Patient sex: F
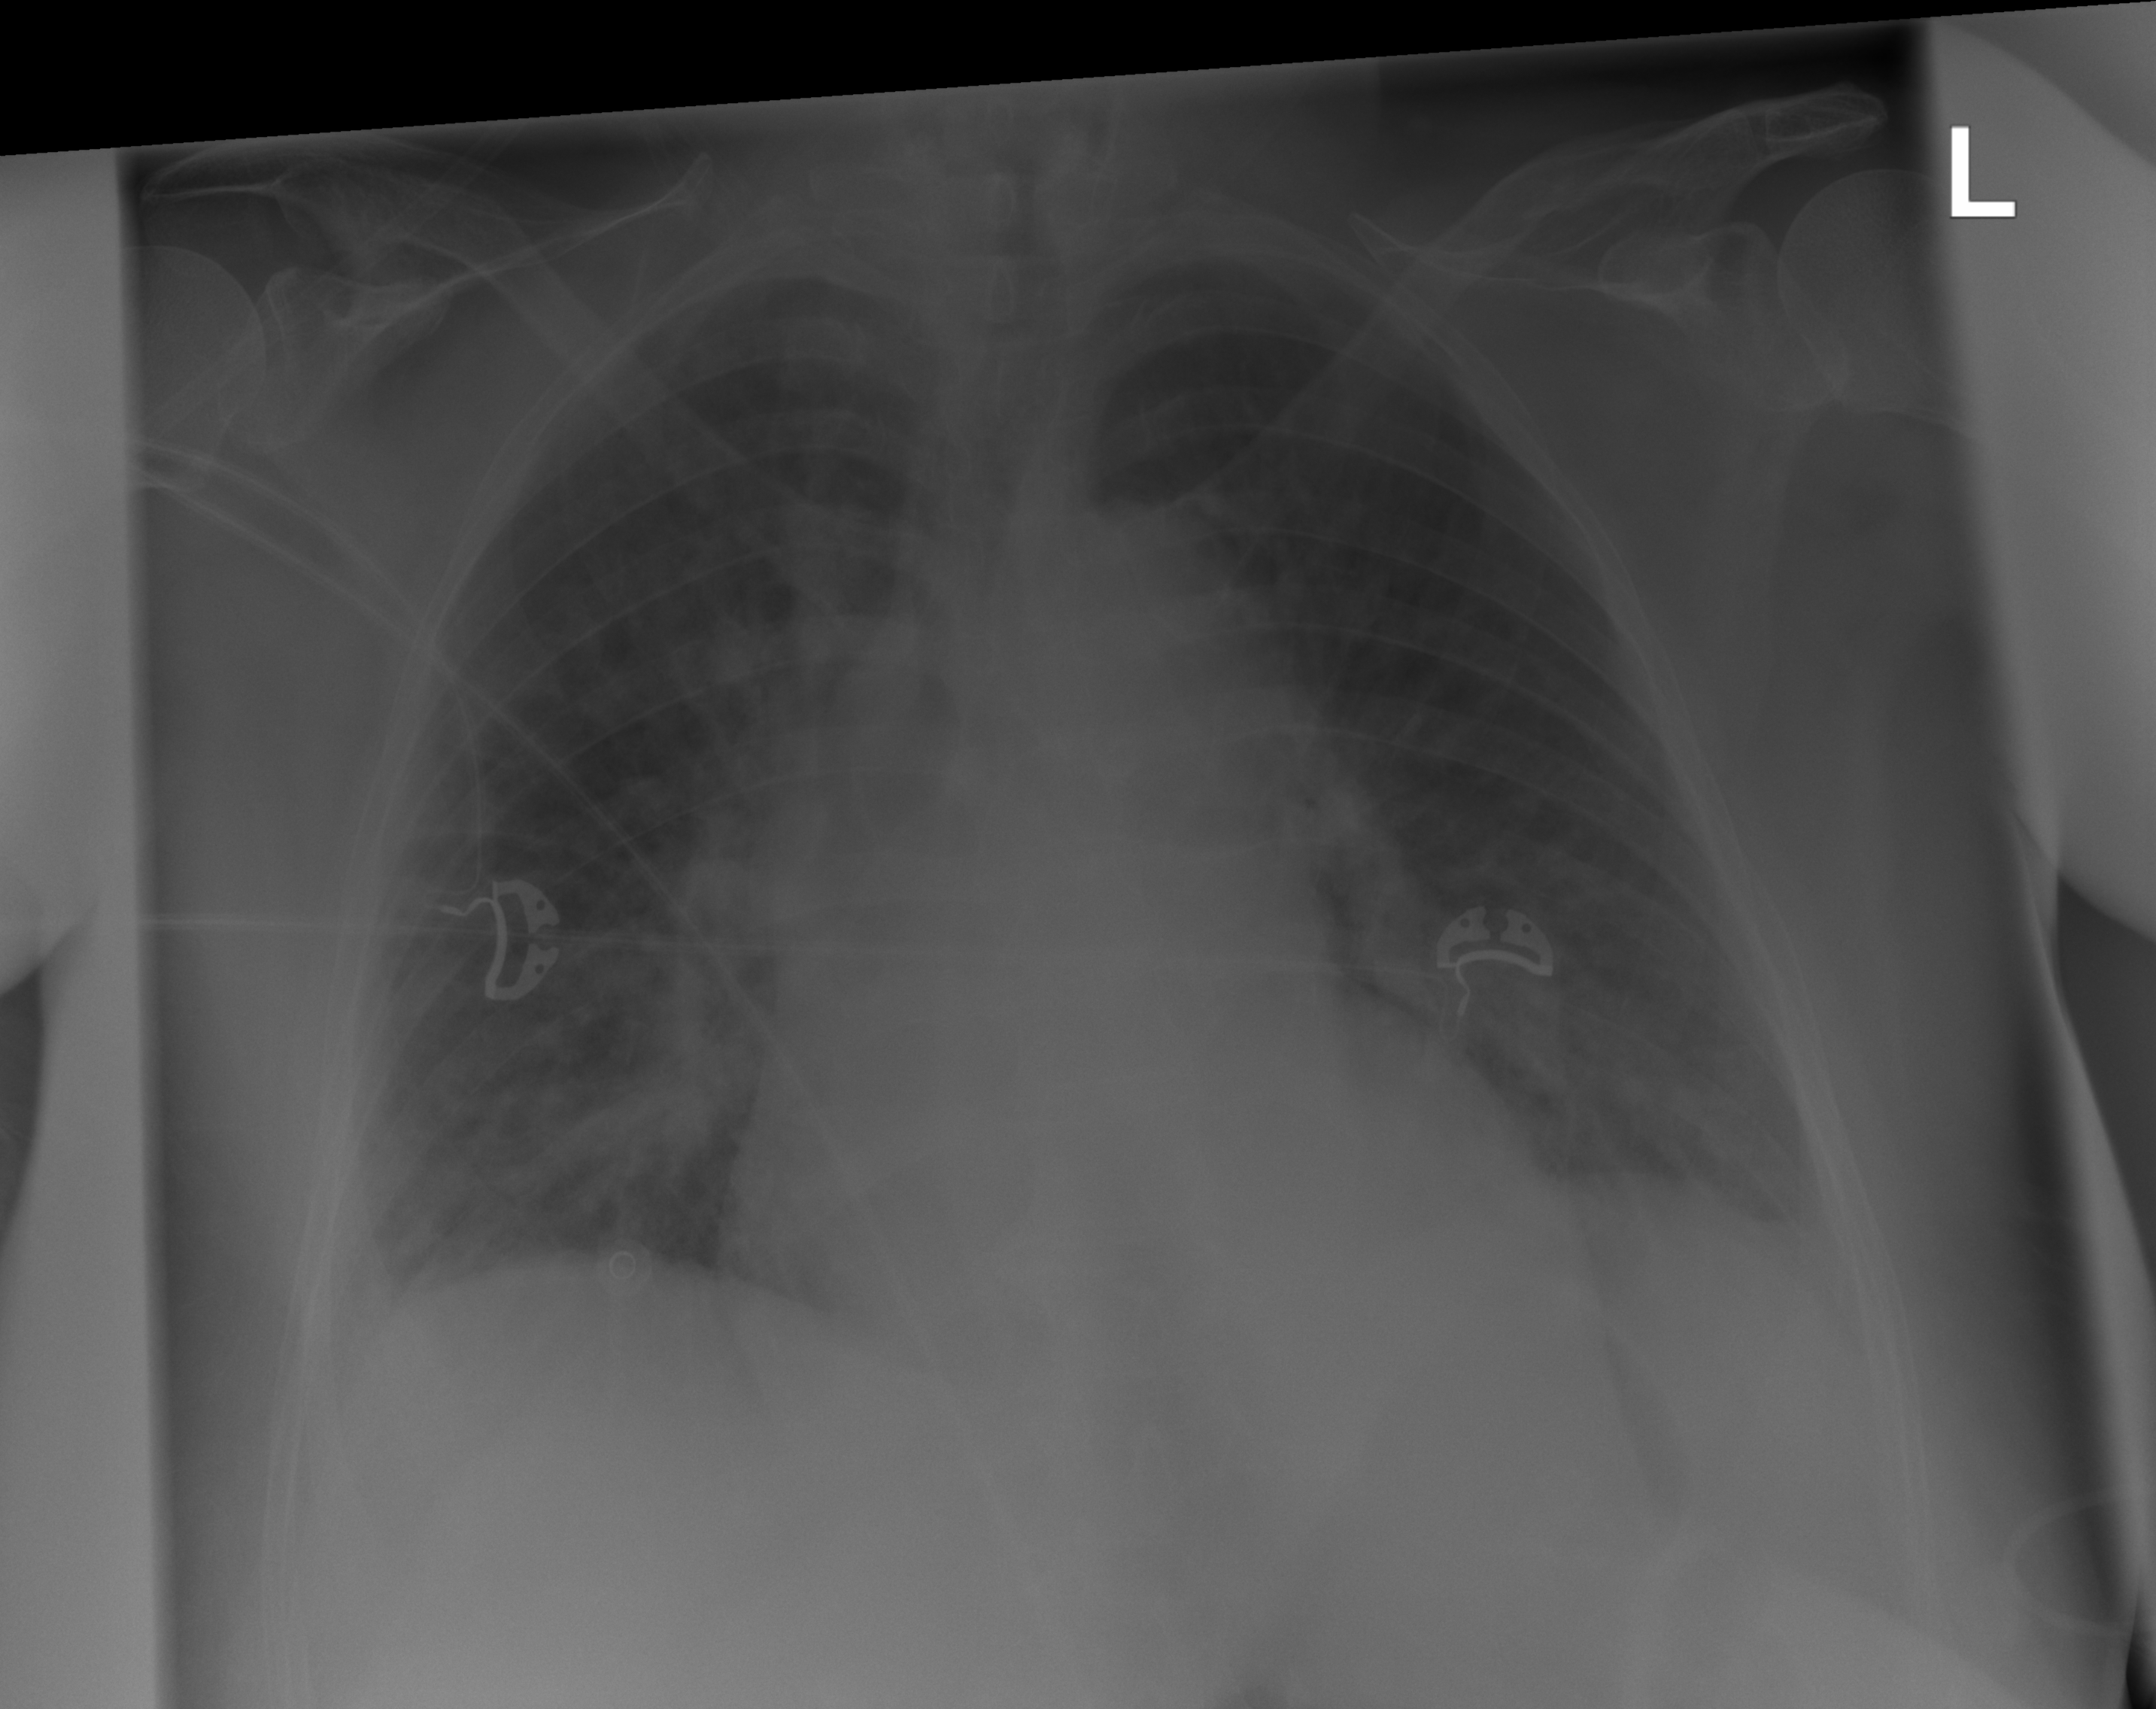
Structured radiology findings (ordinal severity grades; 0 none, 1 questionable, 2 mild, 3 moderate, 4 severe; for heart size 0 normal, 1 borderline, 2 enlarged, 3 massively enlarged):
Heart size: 1
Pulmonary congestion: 1
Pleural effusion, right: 0
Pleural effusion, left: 0
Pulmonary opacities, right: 0
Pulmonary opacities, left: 0
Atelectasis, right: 0
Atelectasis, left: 0